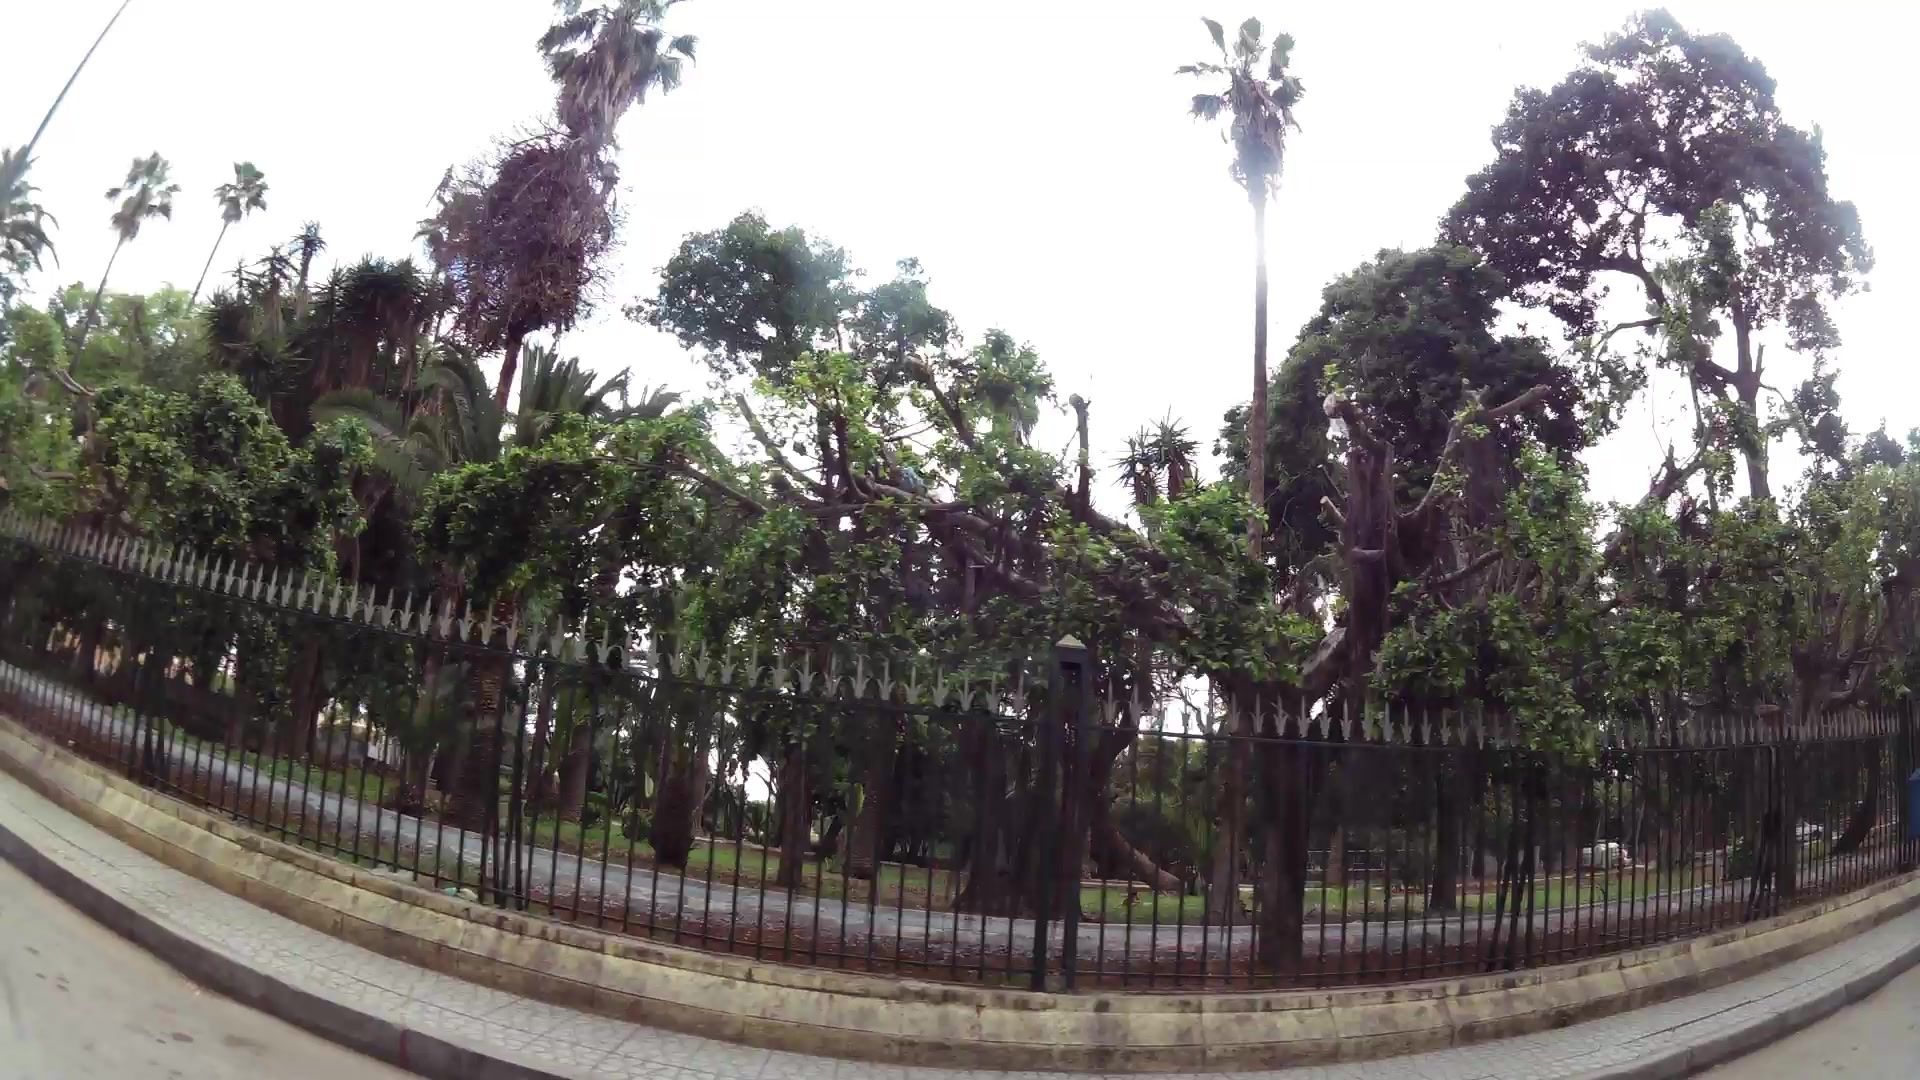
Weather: clear
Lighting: day
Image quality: slightly poor
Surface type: driving surface
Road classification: residential
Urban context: urban centre
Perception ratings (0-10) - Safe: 1.45, Lively: 4.36, Beautiful: 7.03, Boring: 2.35, Depressing: 7.14, Wealthy: 3.98